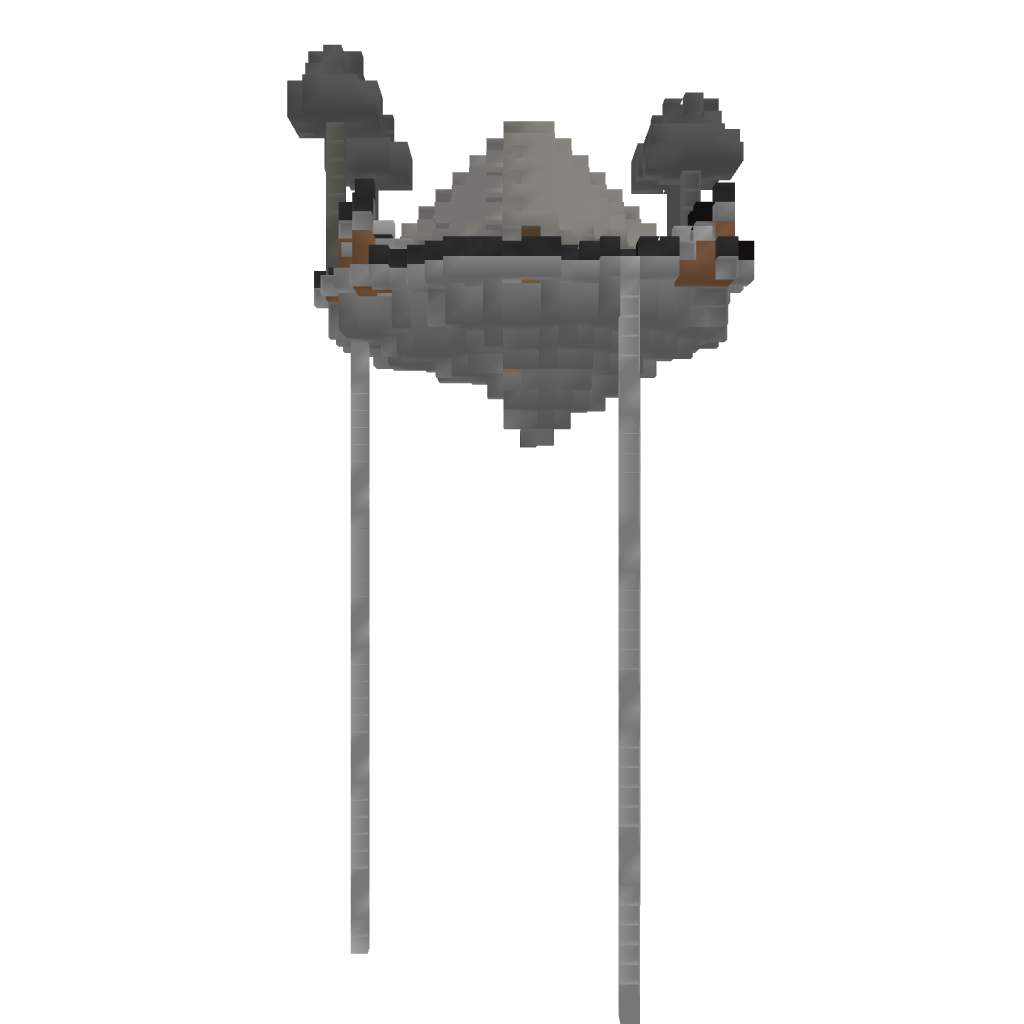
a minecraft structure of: Floating Islands SIMPLE